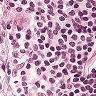
Metastatic tissue present: yes